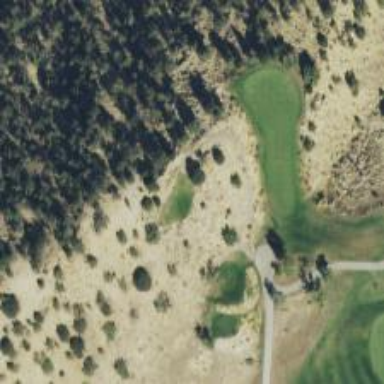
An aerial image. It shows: Service road used as golf cart path.